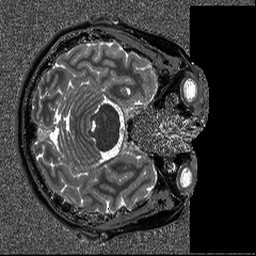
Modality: T1map
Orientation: axial
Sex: female